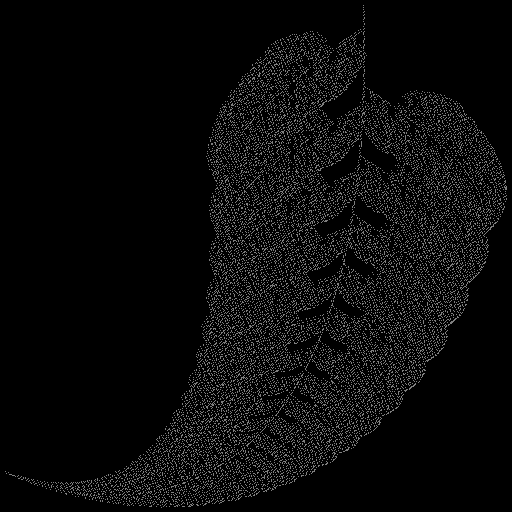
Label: spleenwort_fern